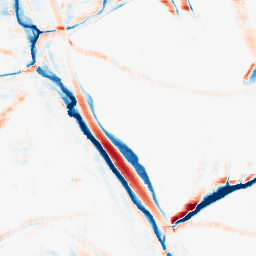
Category: morphological
Decomposition family: morphological_rect
Decomposition parameters: operation: average
width: 20
height: 10
Upsampling method: regularized
Upsampling parameters: scale: 4
lambda_reg: 0.001
Upsampling scale: 4